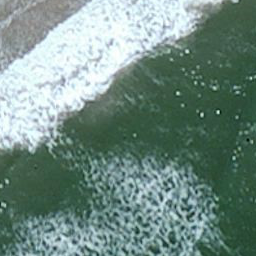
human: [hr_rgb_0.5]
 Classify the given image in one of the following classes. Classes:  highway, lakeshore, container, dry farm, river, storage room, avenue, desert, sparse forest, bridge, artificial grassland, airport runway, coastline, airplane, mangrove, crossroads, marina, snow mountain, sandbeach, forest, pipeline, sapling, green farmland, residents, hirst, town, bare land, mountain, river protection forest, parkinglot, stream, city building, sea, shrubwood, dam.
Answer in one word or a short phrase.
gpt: coastline